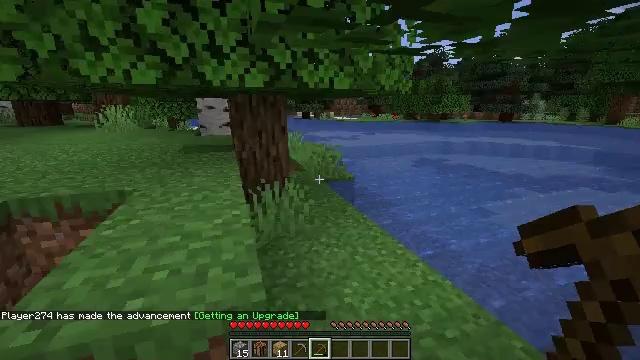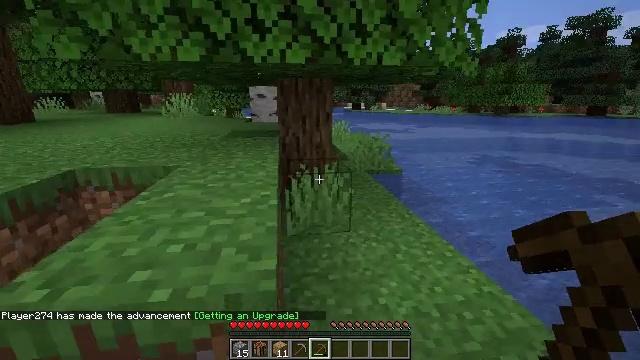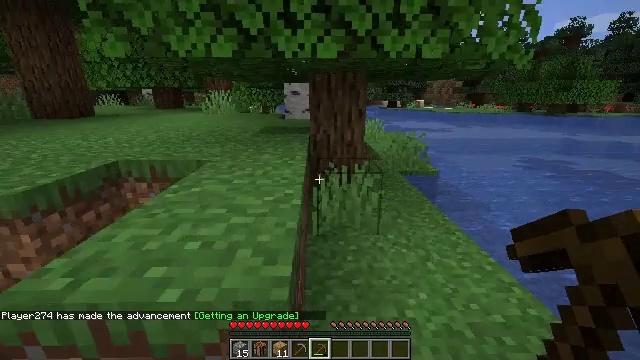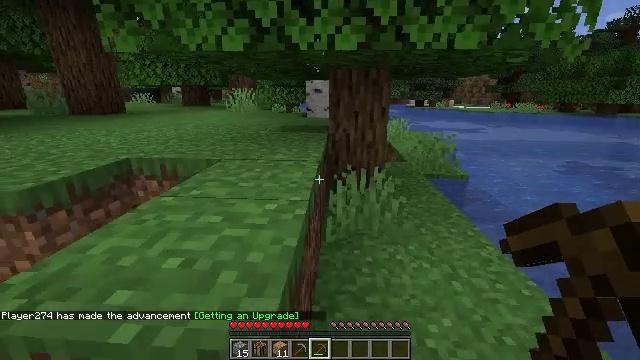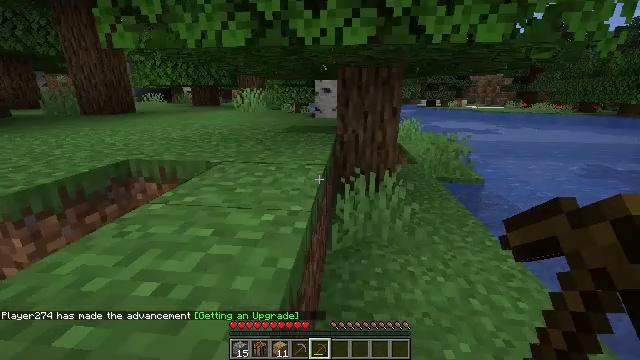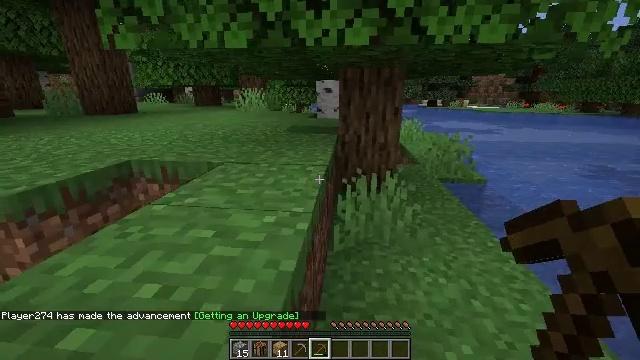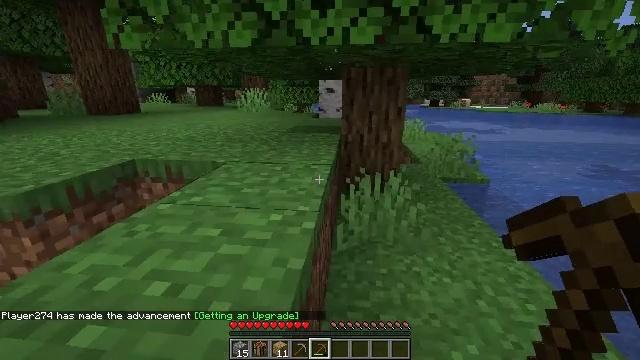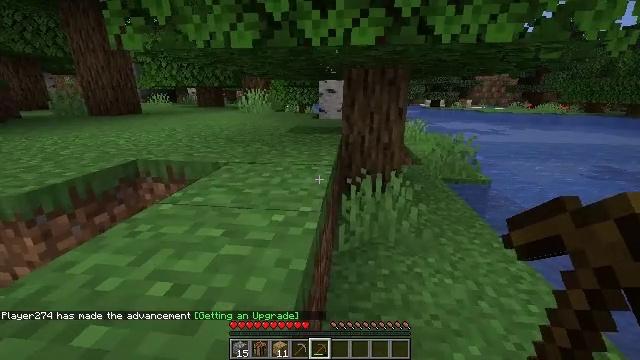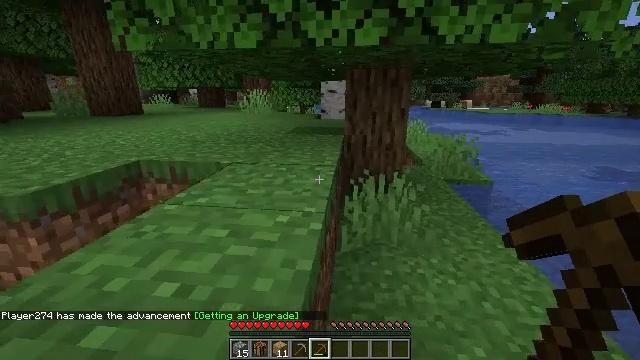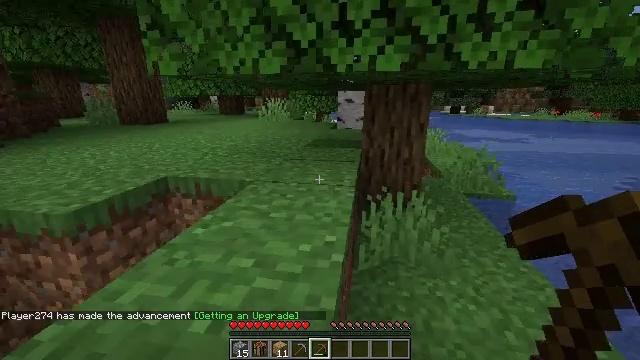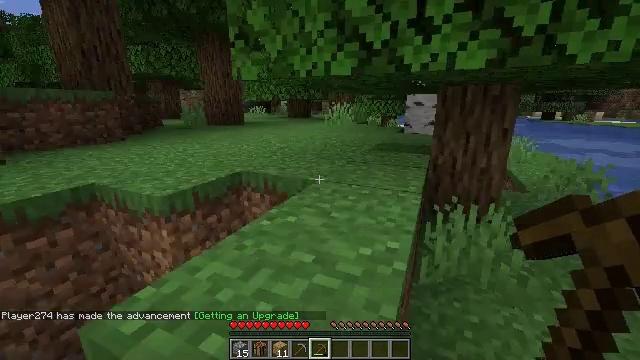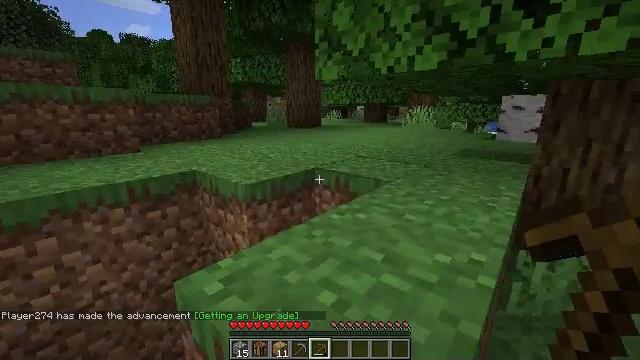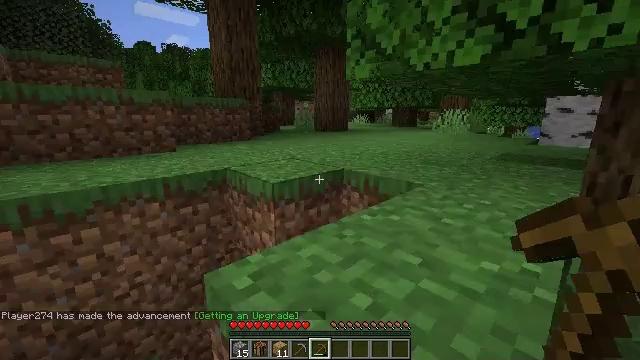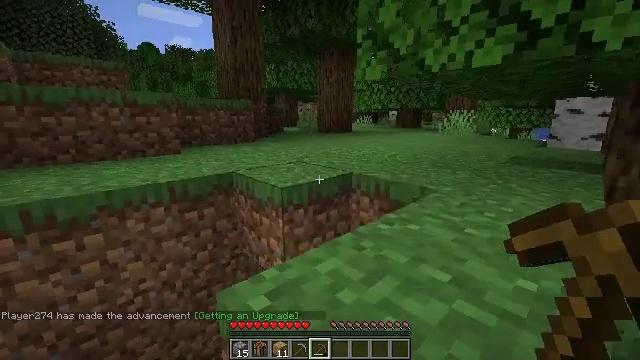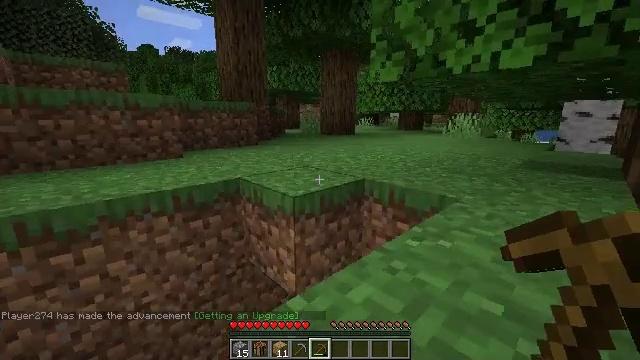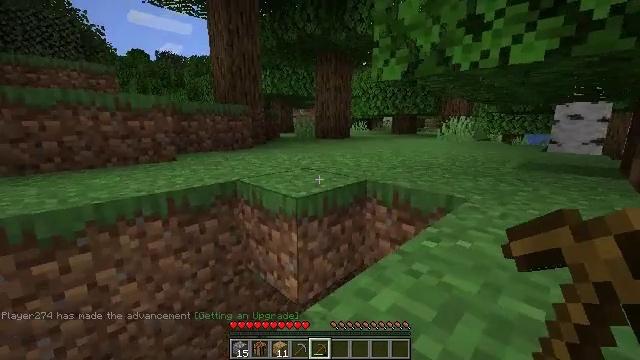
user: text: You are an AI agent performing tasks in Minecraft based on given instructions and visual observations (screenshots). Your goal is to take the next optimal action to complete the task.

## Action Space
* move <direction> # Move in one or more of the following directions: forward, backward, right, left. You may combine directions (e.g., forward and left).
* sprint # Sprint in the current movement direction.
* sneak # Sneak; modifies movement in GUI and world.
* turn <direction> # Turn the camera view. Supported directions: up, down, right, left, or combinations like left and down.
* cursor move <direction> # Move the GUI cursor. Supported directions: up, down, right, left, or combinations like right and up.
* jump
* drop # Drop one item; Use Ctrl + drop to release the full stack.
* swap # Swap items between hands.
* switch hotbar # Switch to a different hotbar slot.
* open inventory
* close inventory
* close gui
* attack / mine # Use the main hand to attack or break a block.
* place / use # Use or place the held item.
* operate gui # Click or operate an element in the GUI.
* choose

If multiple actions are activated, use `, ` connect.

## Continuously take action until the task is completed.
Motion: motion action
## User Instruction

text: Gather oak leaves by attacking.
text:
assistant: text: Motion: move forward, turn left and down, jump
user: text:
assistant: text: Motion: move forward, turn left, jump
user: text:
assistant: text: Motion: move forward, turn left, jump
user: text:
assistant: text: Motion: move forward, turn left, jump
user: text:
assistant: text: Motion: move forward, jump
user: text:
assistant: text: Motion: move forward, jump
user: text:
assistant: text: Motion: move forward, jump
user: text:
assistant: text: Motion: move forward, jump
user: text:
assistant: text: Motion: move forward, turn left, jump
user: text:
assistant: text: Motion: move forward, turn left, jump
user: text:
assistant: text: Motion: move forward, turn left and up, jump
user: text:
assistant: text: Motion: move forward, turn left and up, jump
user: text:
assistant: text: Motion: move forward, jump
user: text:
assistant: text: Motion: move forward, jump
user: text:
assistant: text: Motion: move forward, turn right and up, jump
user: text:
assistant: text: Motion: move forward, turn right and up, jump
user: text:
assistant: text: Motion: move forward, turn right and up, jump
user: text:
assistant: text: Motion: move forward and move right, turn right, jump
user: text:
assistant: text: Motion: move right, turn right, jump
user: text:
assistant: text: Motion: move right, turn right, jump
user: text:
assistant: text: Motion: move right, turn right and up, jump
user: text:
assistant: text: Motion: move right, turn right, jump
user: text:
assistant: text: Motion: move right, turn right, jump
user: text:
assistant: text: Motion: move right, jump
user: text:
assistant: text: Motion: move right, turn right and down, jump
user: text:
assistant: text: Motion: move right, turn right and down, jump
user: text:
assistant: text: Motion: move right, turn right and down, jump
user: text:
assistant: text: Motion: move right, turn right and down, jump
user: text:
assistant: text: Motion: move right, turn down, jump
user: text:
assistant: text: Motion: move right, turn down, jump